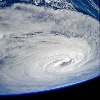
Label: cloud